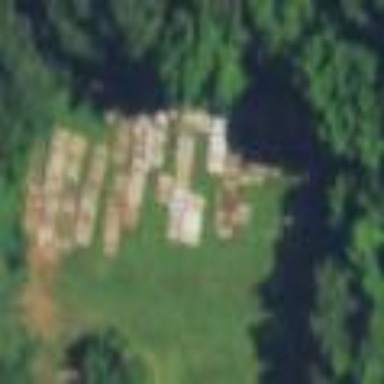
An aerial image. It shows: Graveyard.